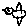
Label: bird